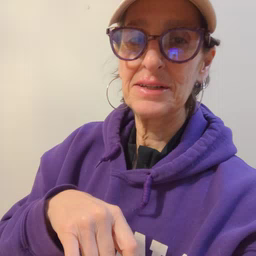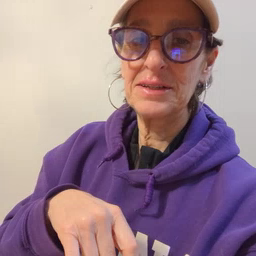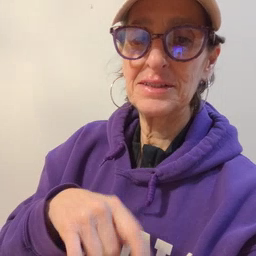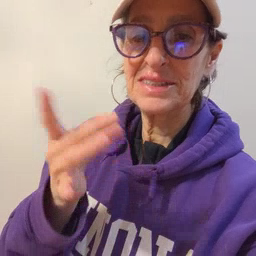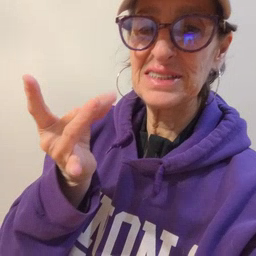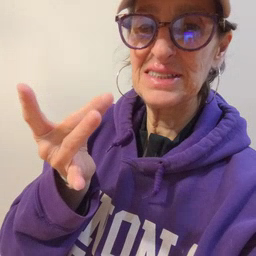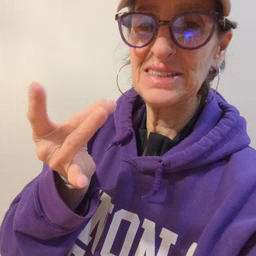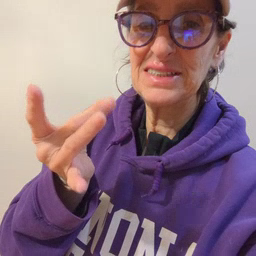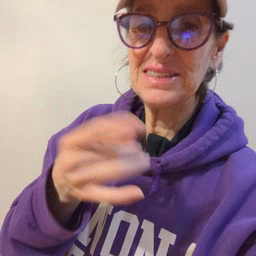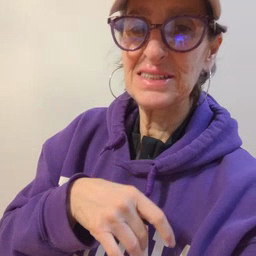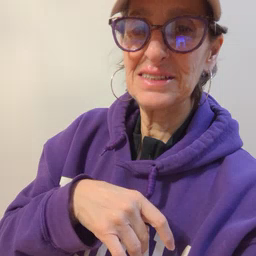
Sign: sticky